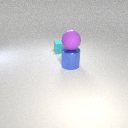
large purple rubber sphere above large blue metal cylinder